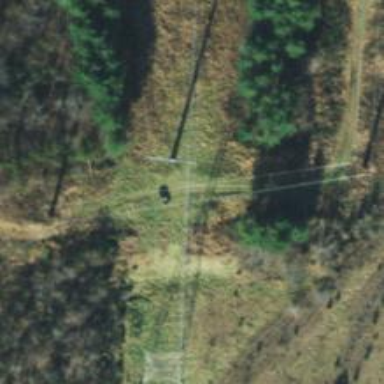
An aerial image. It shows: Power tower.